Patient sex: F
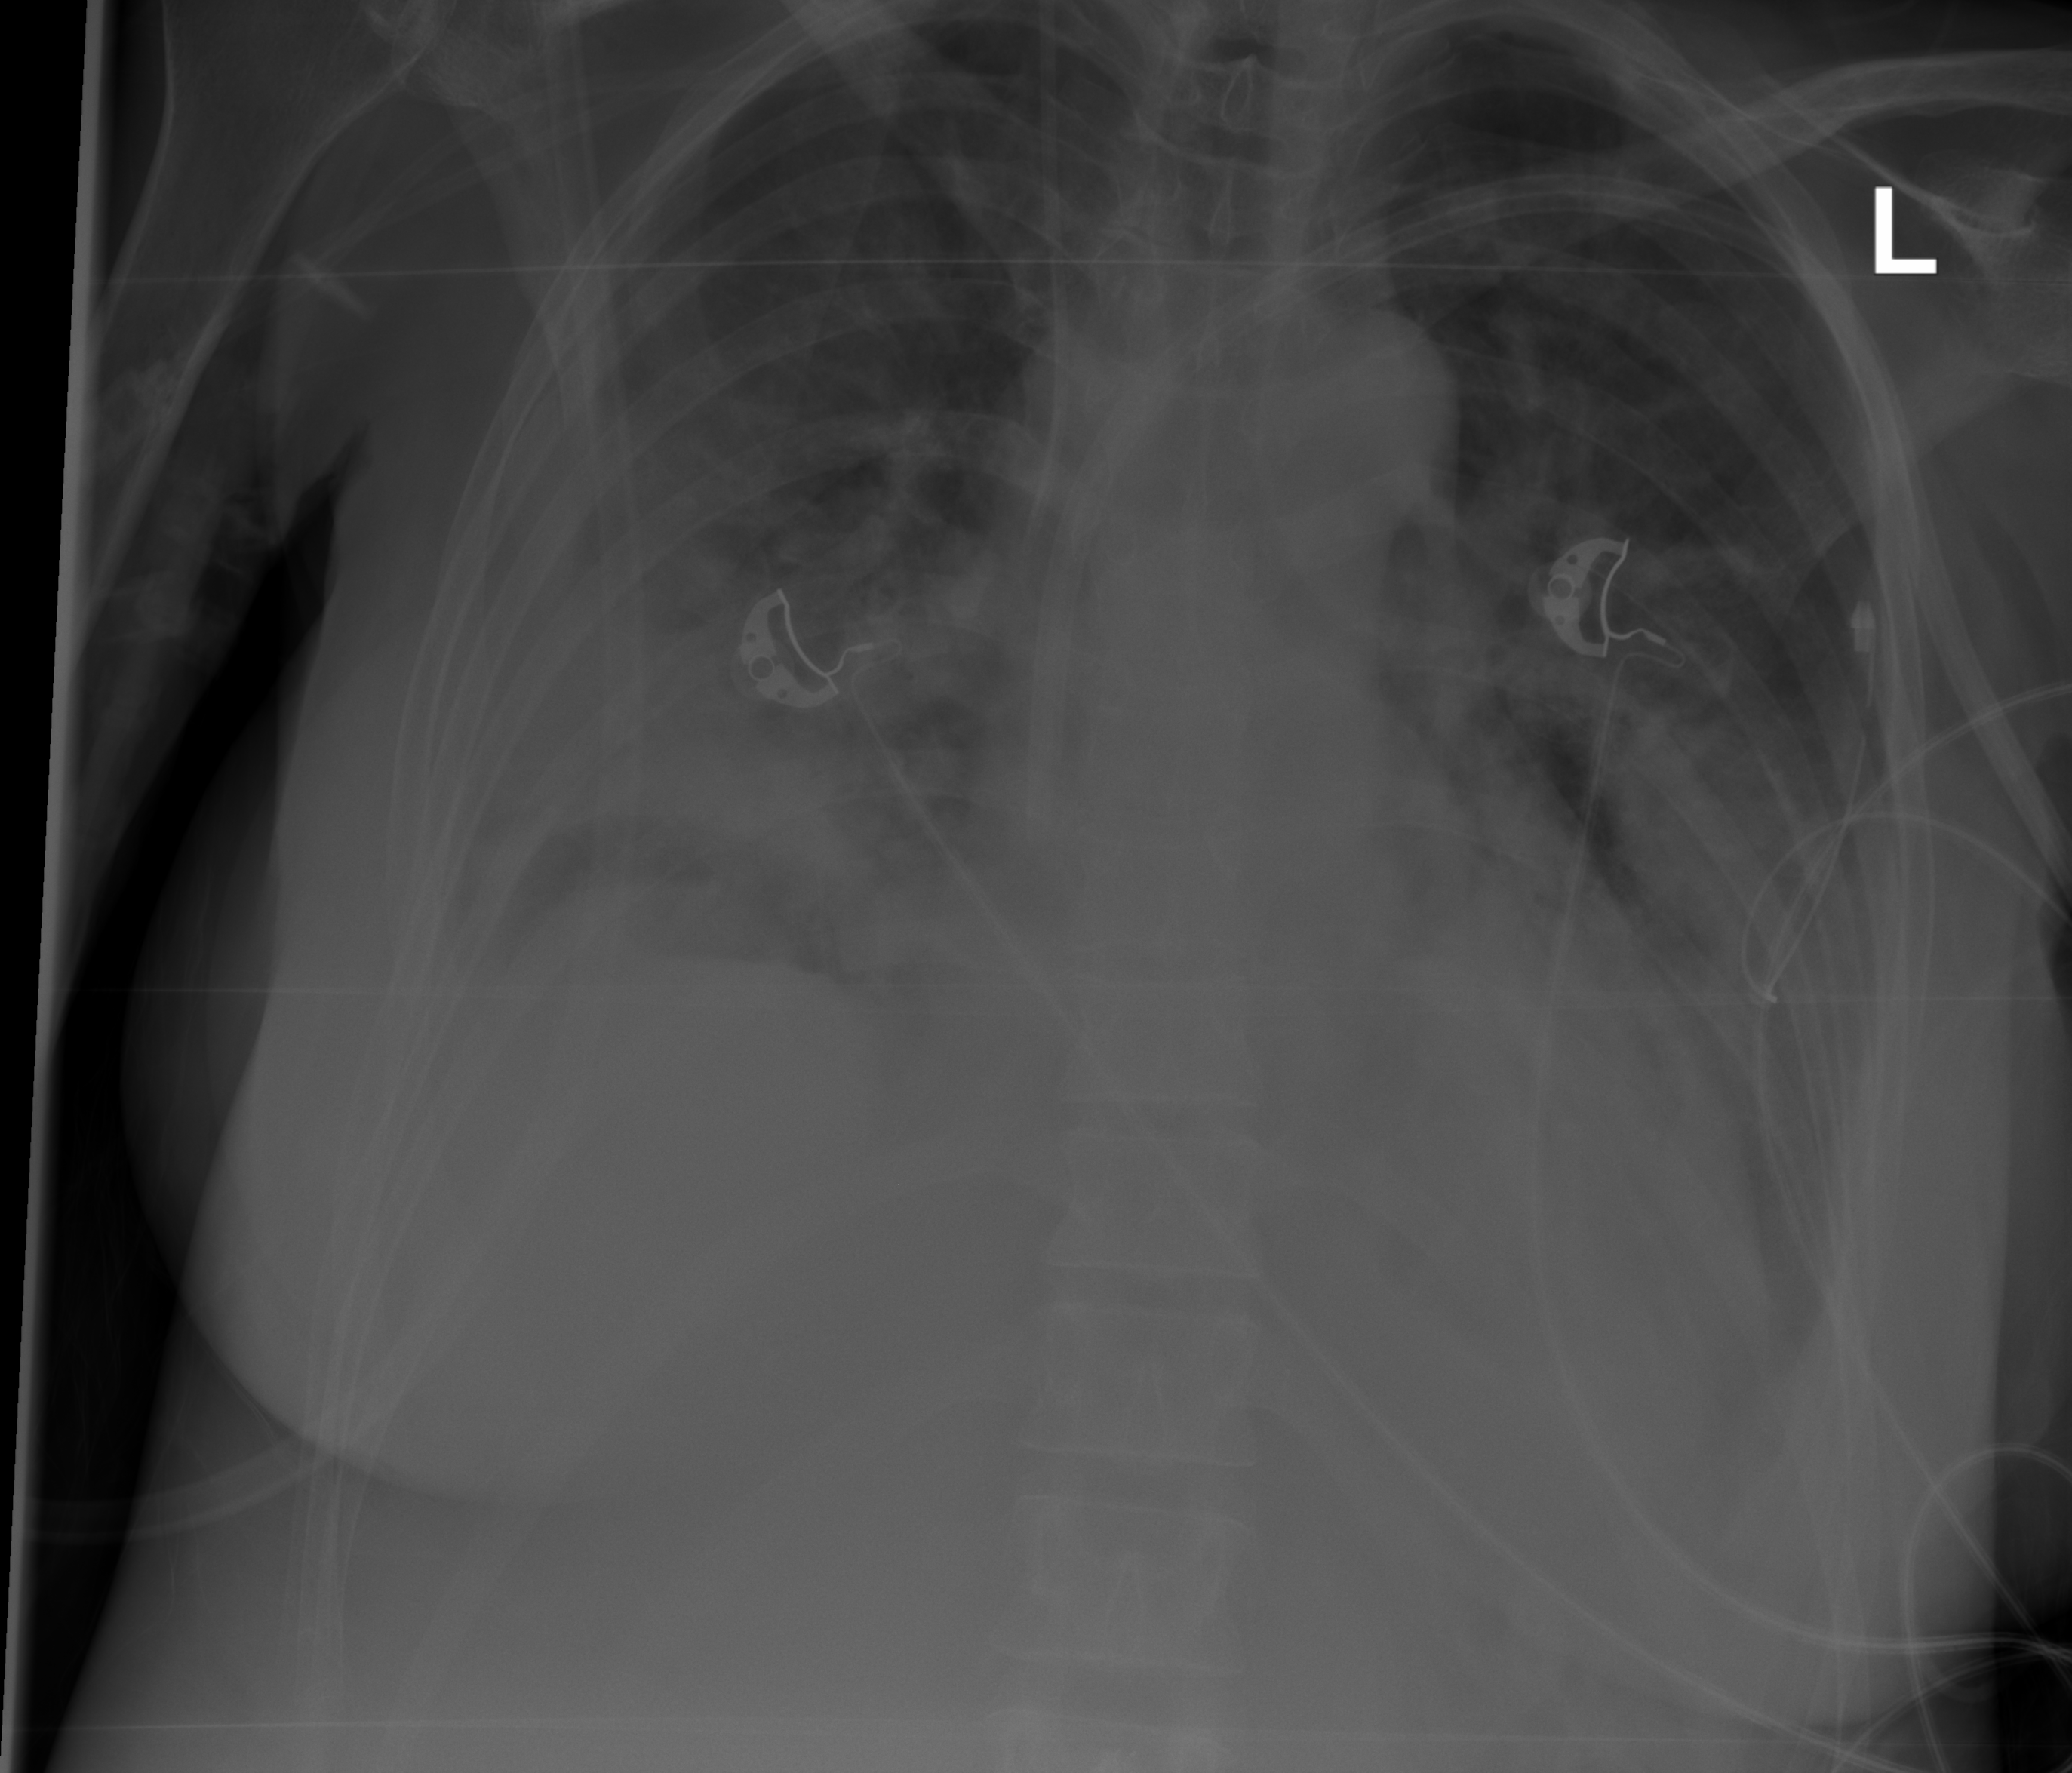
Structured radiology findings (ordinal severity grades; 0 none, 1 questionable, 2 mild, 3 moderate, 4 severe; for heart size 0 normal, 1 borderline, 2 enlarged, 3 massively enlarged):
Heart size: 0
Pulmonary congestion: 0
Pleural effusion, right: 3
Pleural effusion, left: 2
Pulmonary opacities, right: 3
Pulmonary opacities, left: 2
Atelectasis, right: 3
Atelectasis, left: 2